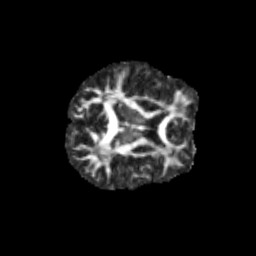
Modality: FA
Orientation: axial
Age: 13
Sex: female
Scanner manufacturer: siemens
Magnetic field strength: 3 T
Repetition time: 3.8 s
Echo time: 0.07 s